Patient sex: M
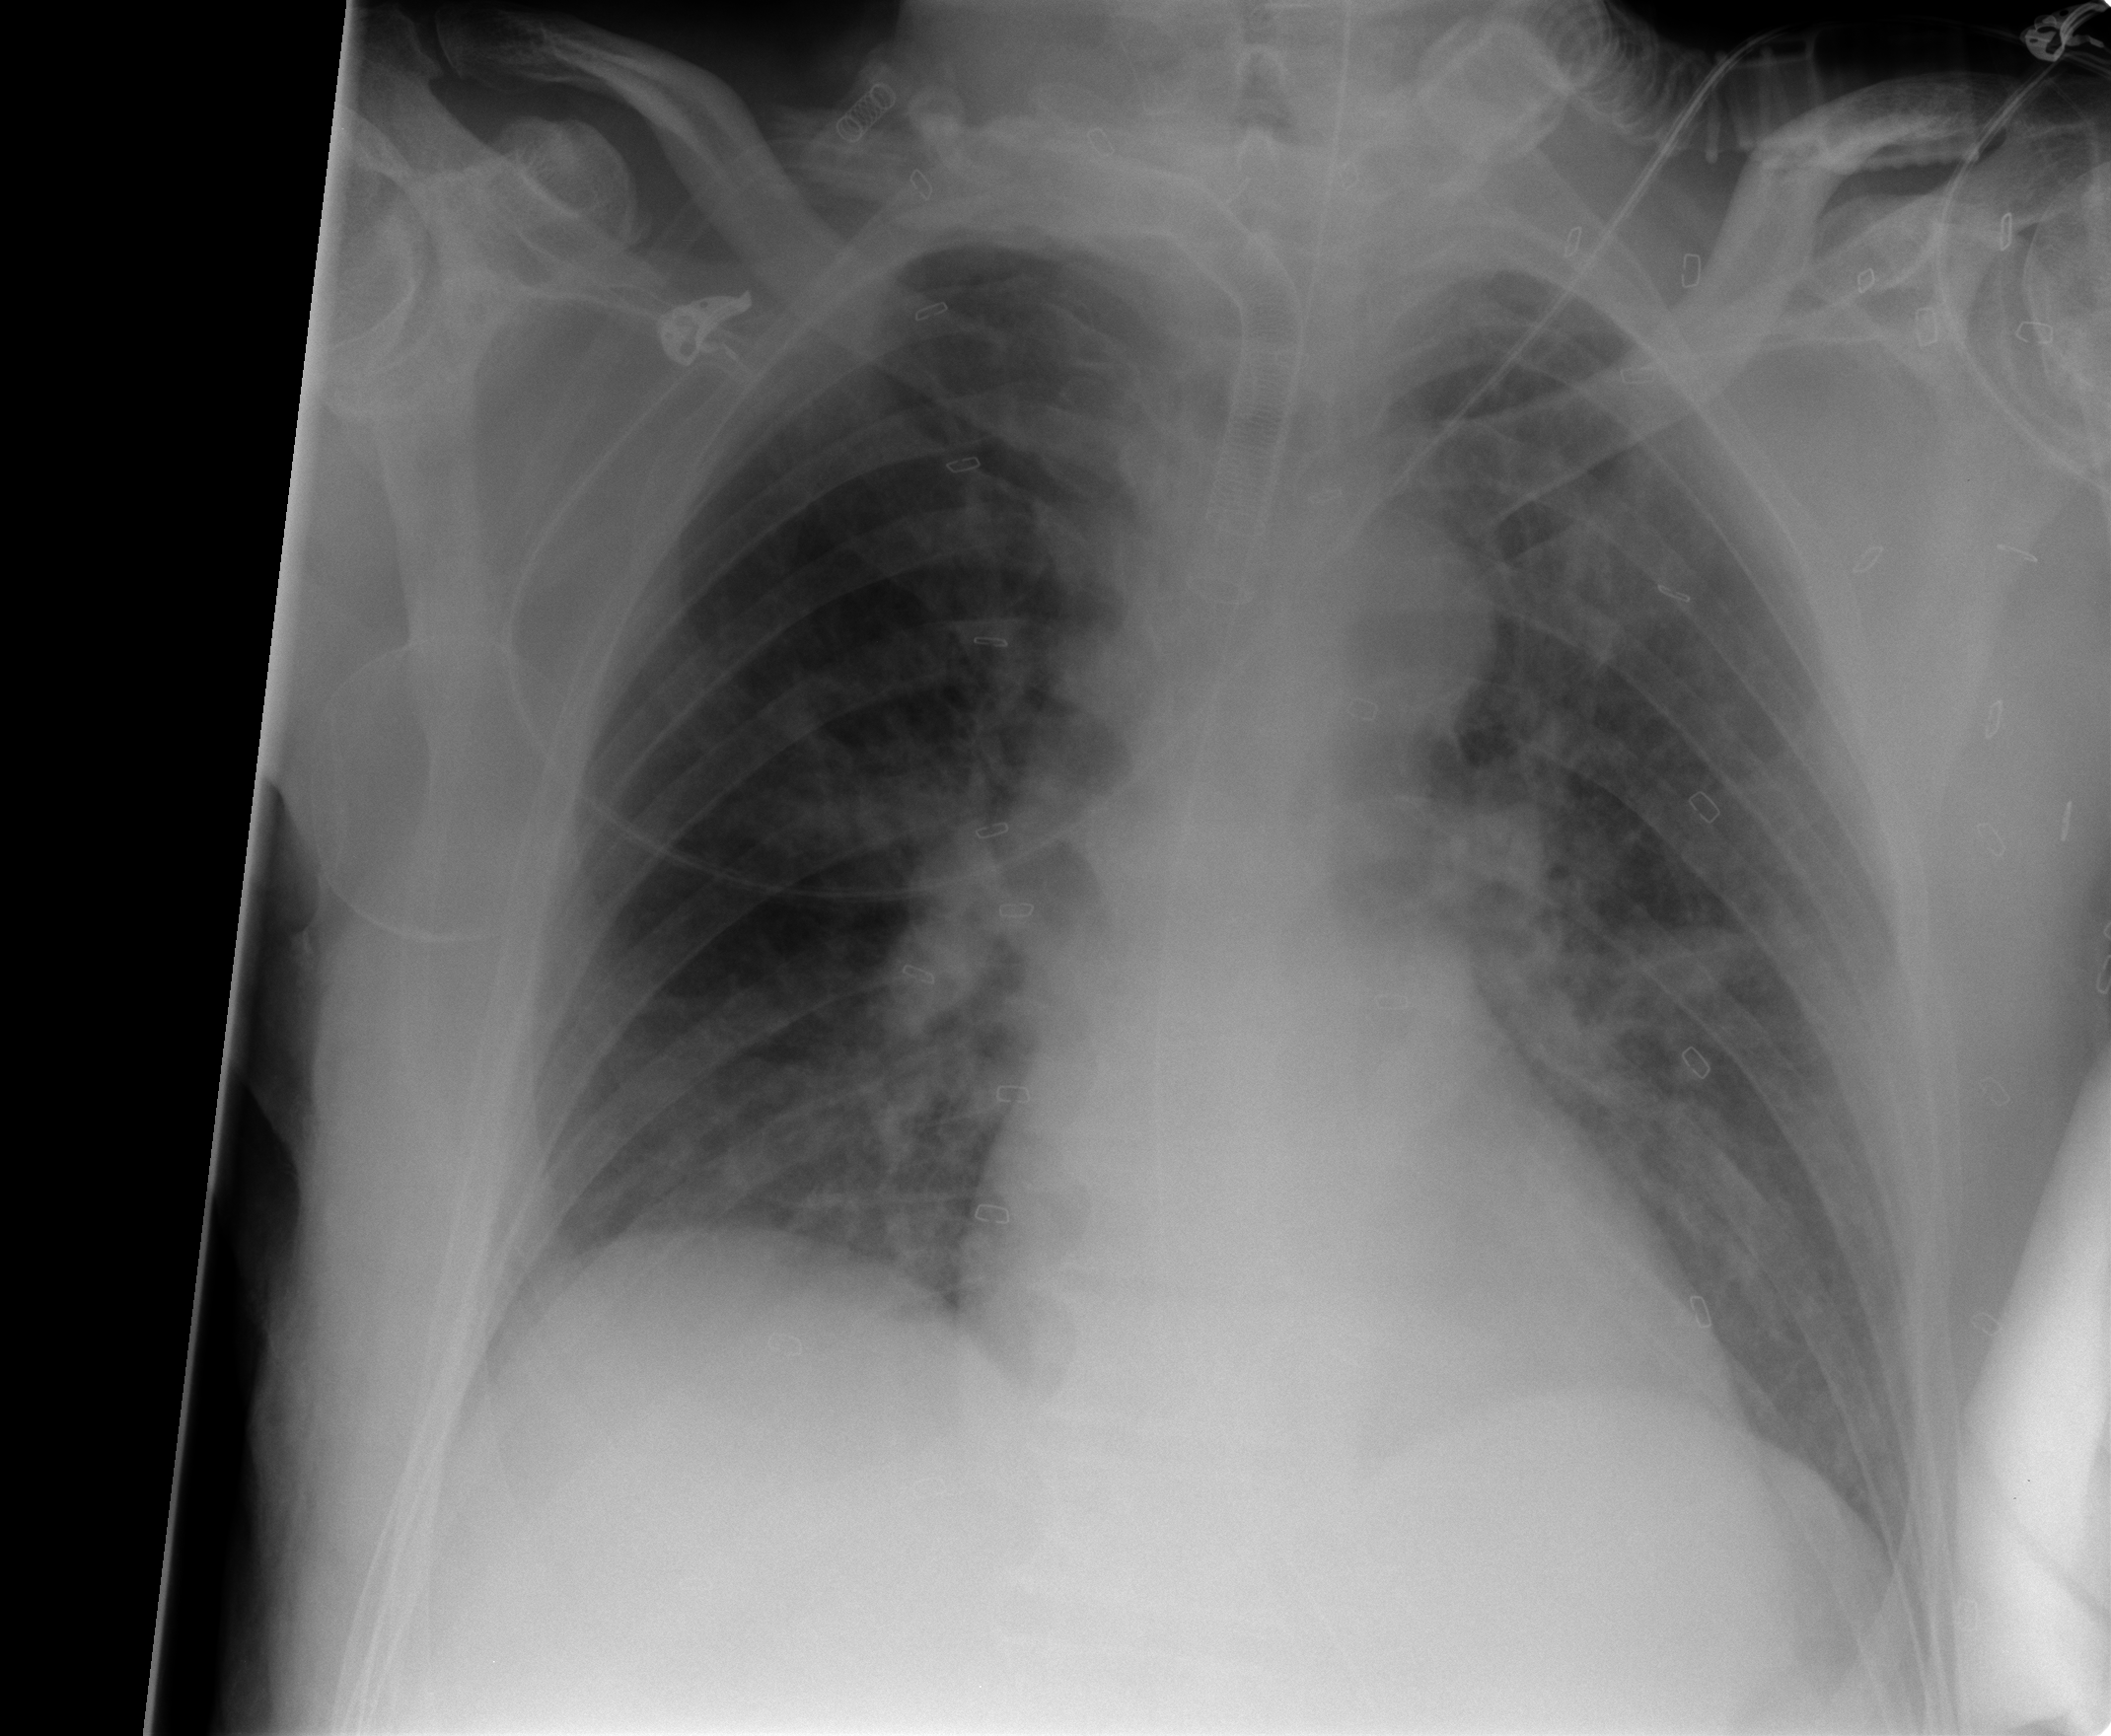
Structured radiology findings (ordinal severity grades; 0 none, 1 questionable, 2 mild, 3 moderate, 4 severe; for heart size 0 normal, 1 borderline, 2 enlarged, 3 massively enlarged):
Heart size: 0
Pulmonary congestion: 1
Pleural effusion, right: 0
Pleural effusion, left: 0
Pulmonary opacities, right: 0
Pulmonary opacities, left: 2
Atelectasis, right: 2
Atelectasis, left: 2